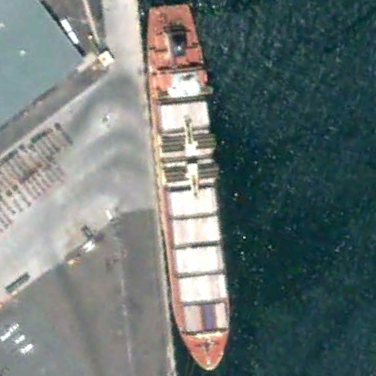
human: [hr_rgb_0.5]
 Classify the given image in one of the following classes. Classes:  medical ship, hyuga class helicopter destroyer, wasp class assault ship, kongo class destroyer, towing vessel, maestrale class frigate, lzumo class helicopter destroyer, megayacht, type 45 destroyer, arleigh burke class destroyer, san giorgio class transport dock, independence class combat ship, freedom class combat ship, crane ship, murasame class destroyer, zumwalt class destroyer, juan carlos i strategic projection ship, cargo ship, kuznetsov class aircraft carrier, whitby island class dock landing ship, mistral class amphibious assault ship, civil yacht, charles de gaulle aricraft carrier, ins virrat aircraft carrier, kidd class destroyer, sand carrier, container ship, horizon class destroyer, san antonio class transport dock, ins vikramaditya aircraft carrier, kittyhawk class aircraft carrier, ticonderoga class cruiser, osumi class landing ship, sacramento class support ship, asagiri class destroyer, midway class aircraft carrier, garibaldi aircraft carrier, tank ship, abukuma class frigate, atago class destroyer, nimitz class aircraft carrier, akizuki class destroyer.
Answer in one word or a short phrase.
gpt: Container ship